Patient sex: F
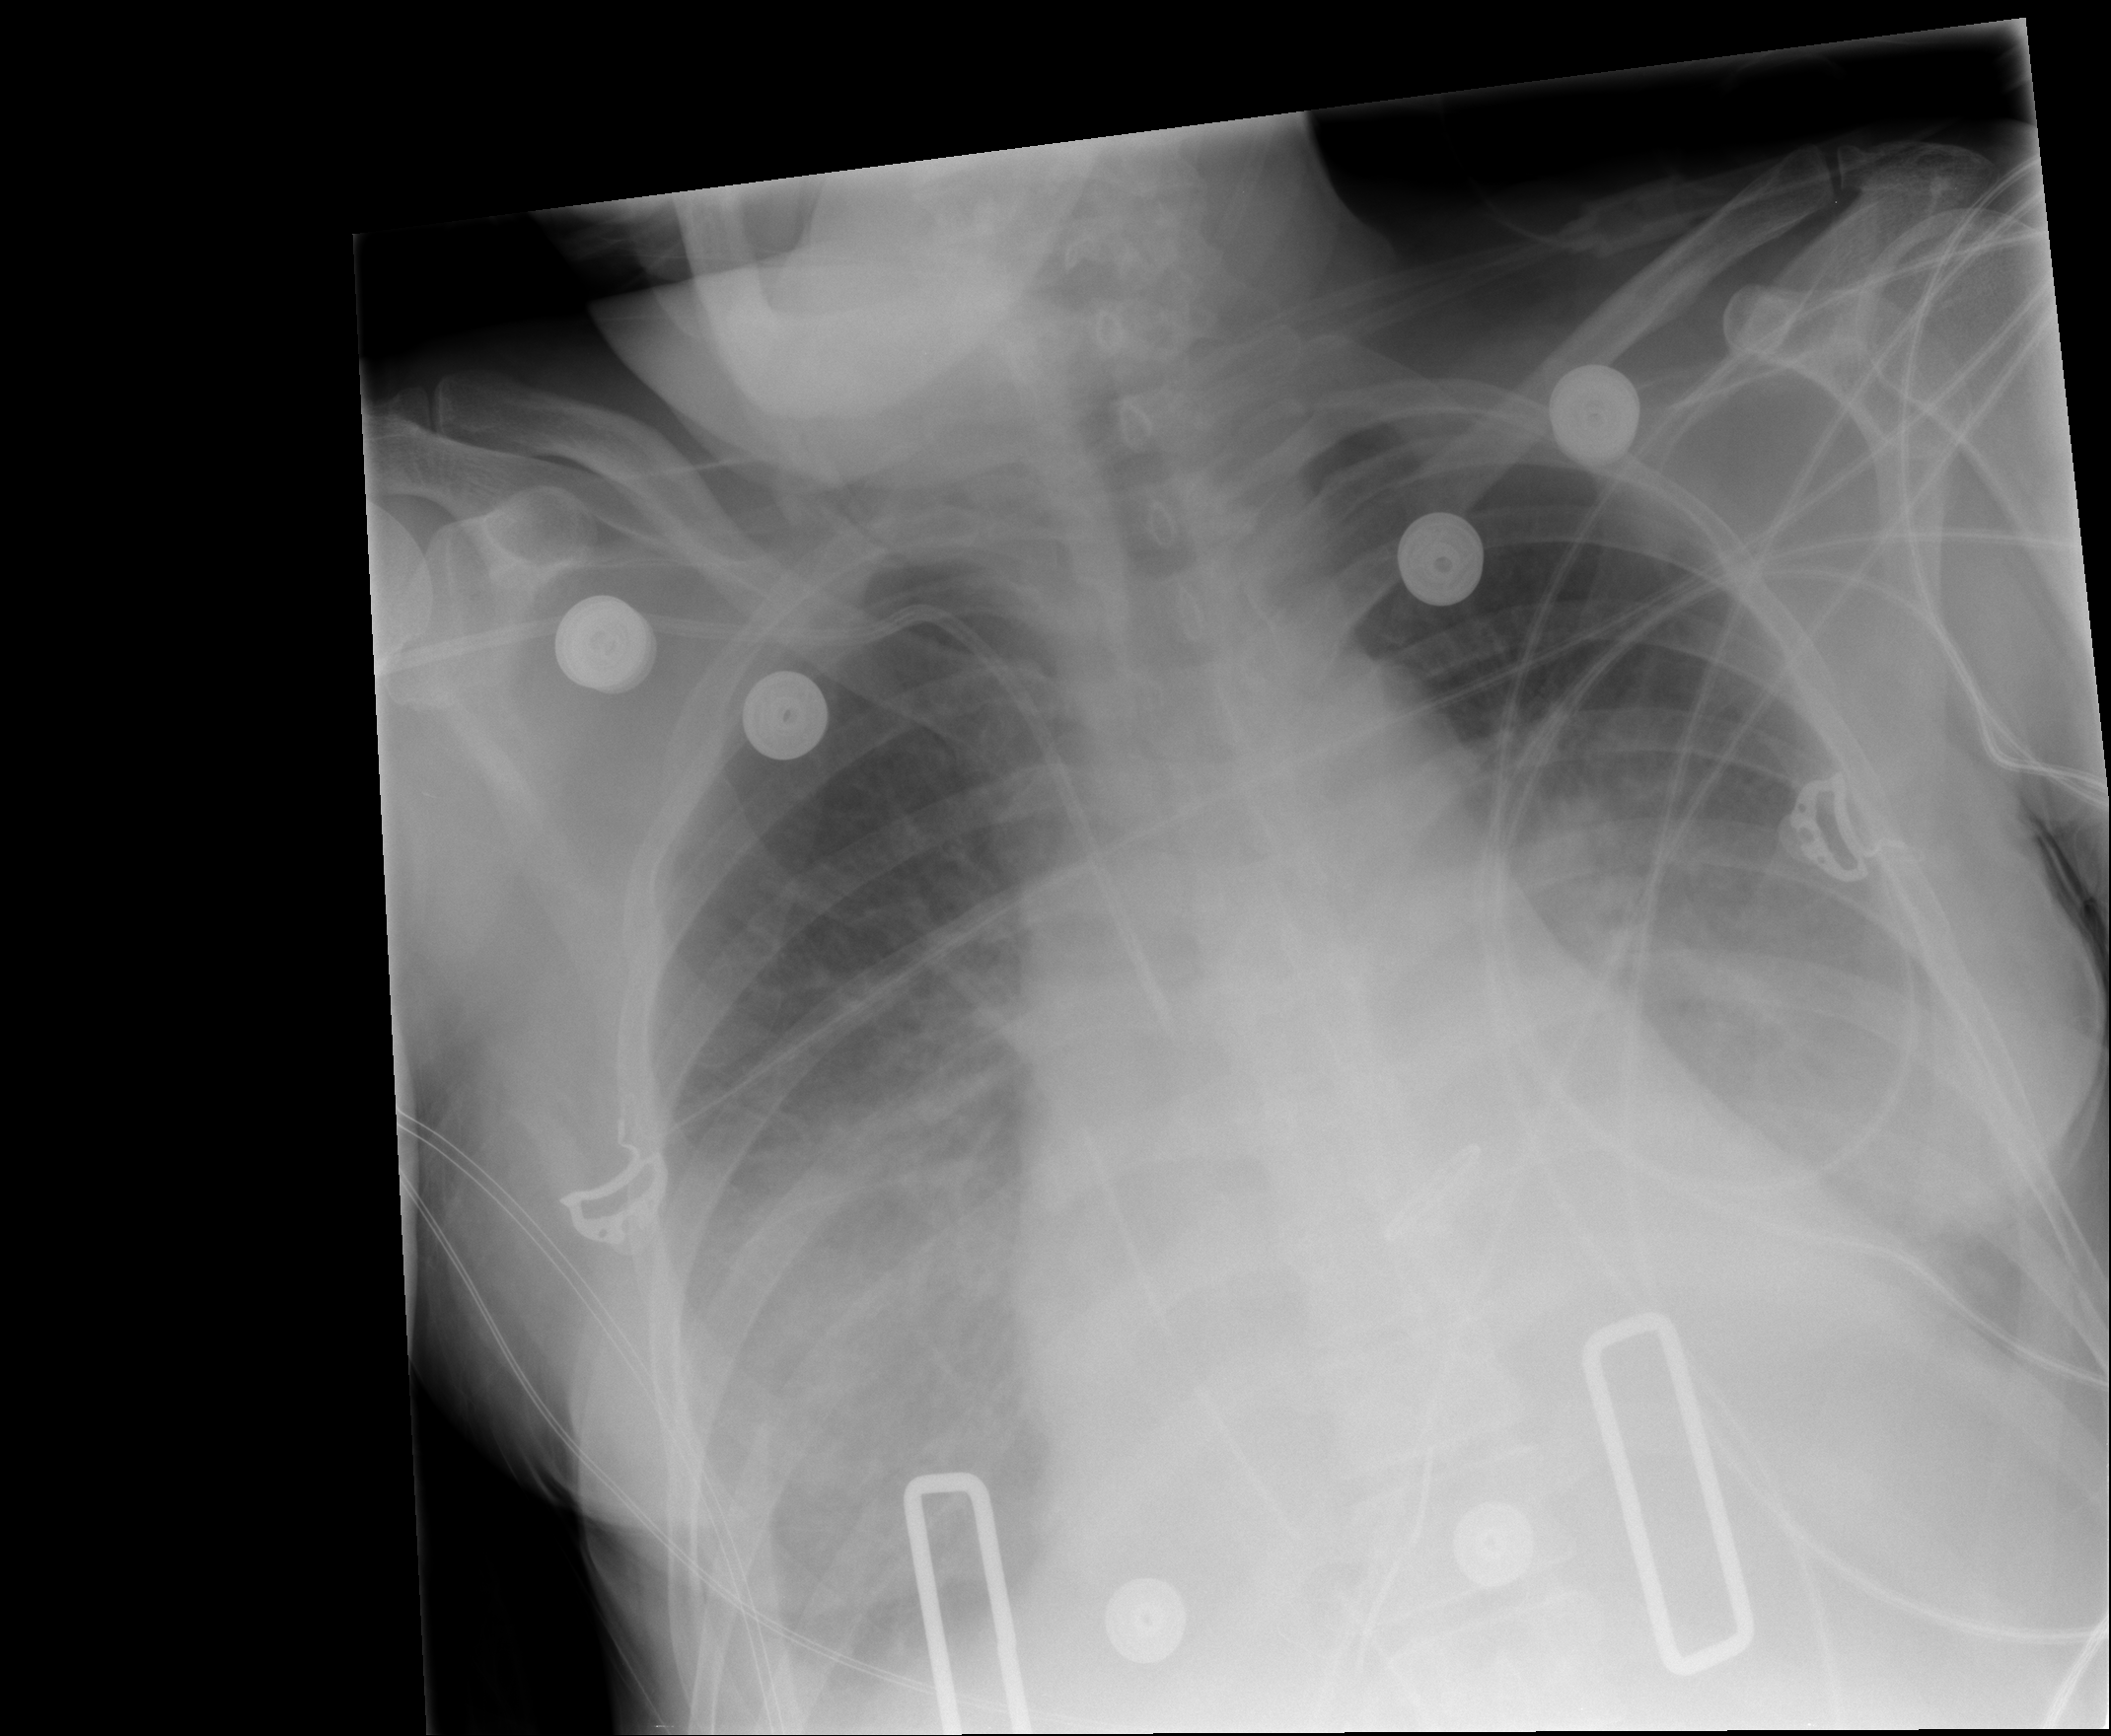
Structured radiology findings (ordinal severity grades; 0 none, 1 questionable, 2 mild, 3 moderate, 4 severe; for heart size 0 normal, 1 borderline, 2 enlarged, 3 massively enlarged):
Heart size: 2
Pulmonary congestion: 2
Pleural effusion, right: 2
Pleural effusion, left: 2
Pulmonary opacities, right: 0
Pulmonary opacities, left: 0
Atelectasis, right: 2
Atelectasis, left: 2